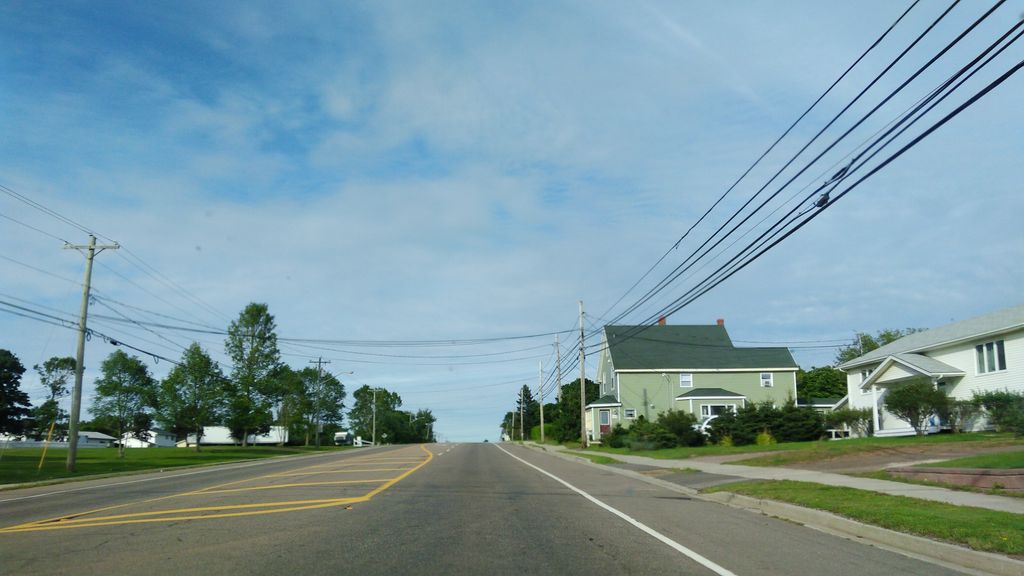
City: charlottetown